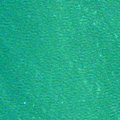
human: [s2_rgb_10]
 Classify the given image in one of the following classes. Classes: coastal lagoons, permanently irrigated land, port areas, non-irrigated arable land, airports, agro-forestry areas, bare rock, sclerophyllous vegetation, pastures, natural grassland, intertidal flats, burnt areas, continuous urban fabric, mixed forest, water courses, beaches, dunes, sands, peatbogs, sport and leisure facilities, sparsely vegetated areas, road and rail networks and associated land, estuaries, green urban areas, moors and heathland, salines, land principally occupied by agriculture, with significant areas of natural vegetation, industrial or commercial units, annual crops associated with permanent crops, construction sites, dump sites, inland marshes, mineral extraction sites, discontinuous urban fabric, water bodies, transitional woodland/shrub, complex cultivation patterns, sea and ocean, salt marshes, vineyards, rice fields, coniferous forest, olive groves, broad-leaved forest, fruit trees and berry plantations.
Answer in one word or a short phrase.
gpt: sea and ocean